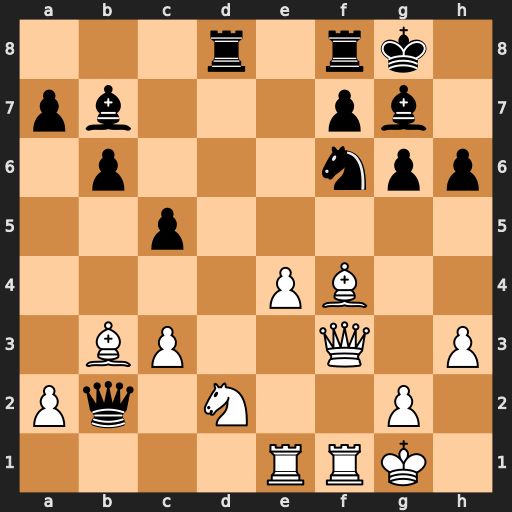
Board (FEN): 3r1rk1/pb3pb1/1p3npp/2p5/4PB2/1BP2Q1P/Pq1N2P1/4RRK1
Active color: w
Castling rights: -
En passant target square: -
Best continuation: Nc4 Qxb3 axb3